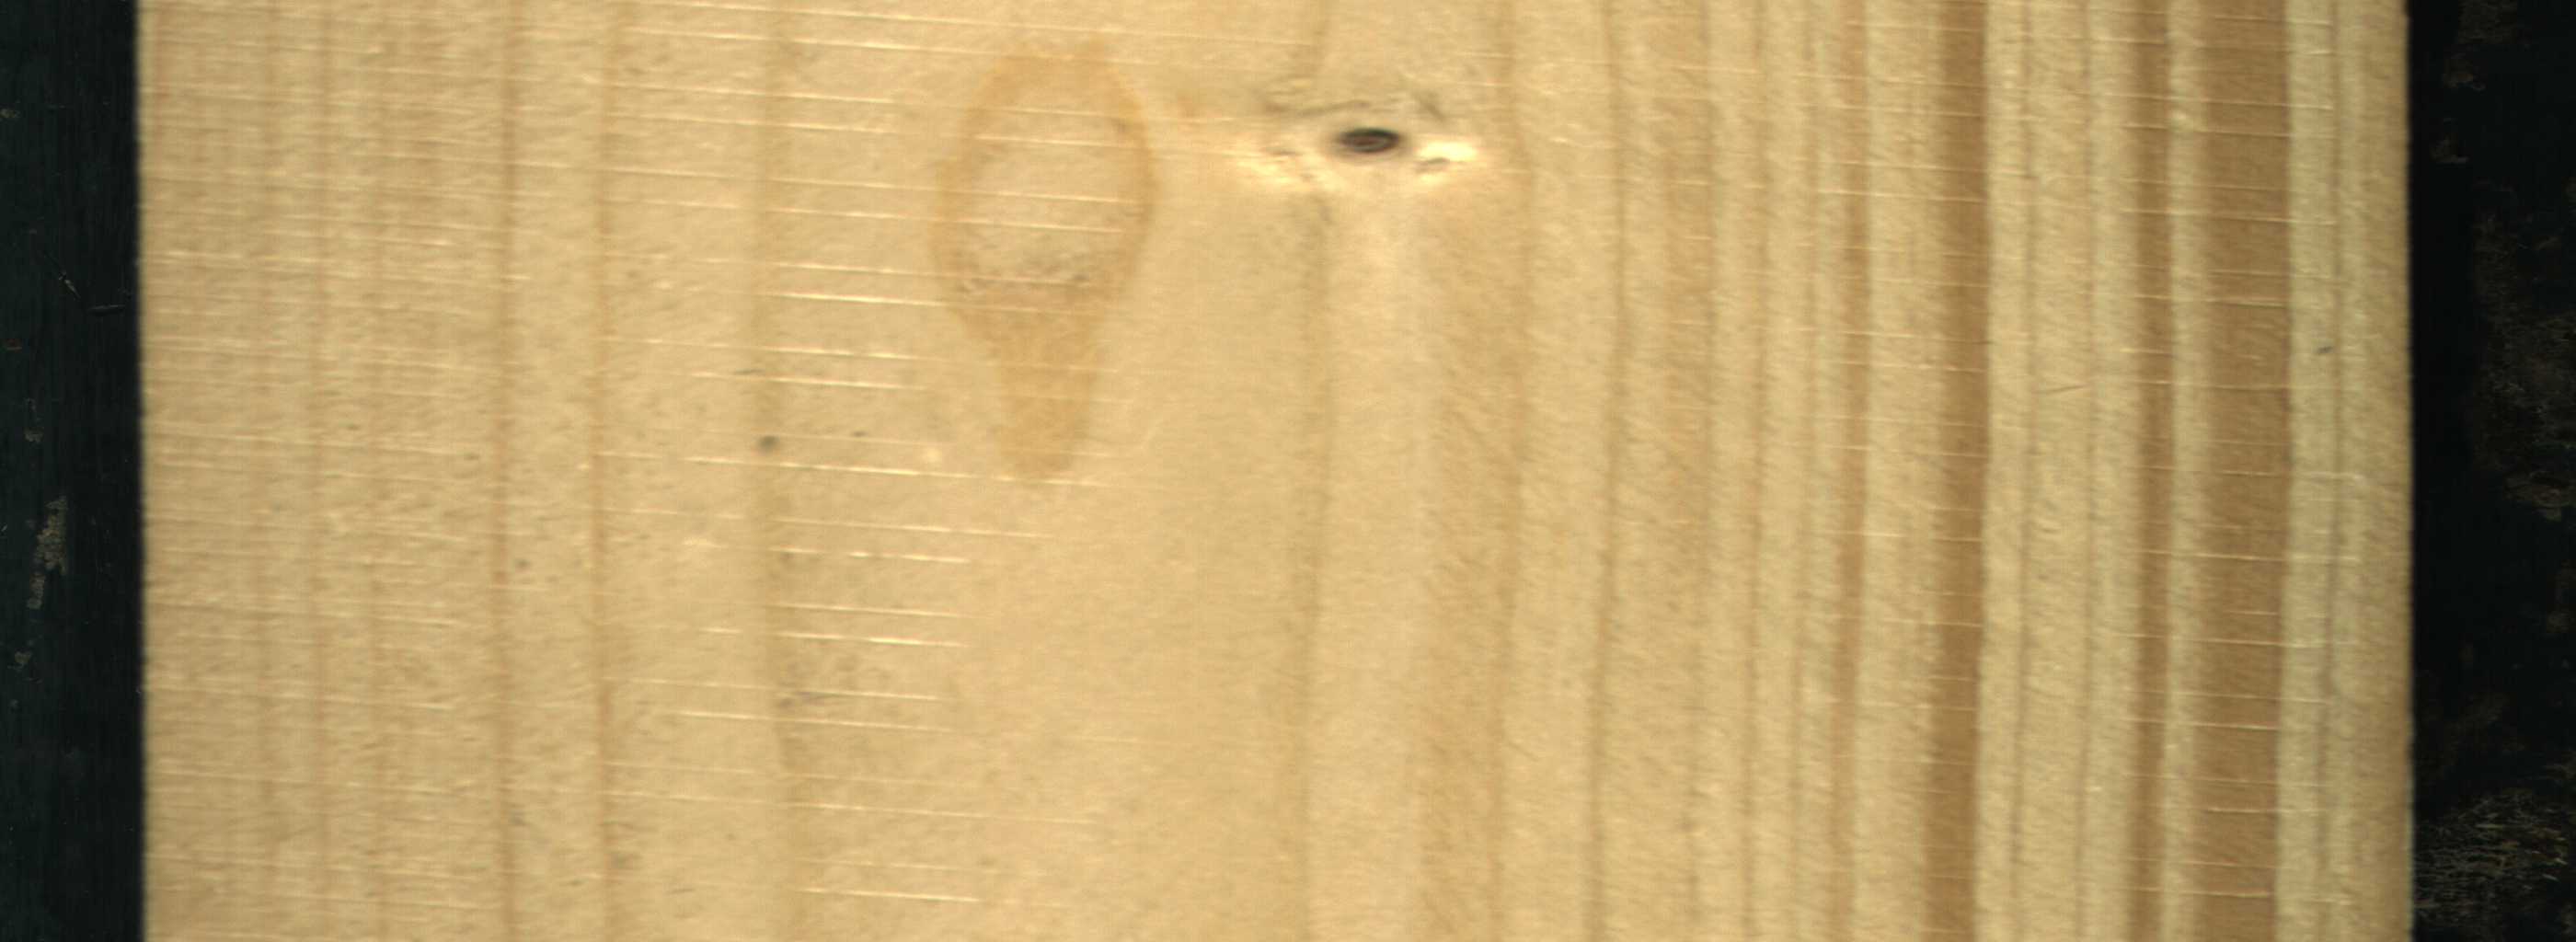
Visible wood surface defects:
Quartzity
Quartzity
Live_Knot